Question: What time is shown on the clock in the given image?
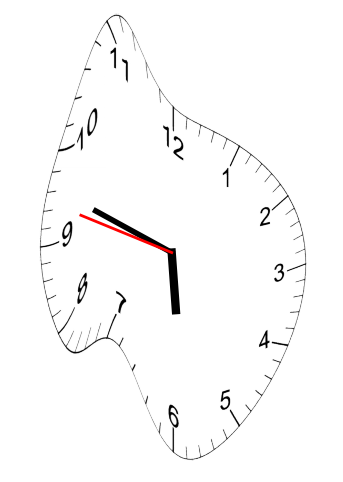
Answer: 05:47:47